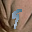
Label: 9